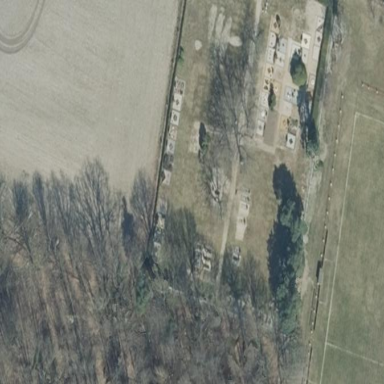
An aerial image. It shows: Cemetery.